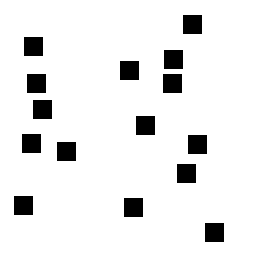
Squares: 15
Triangles: 0
Stars: 0
Total shapes: 15